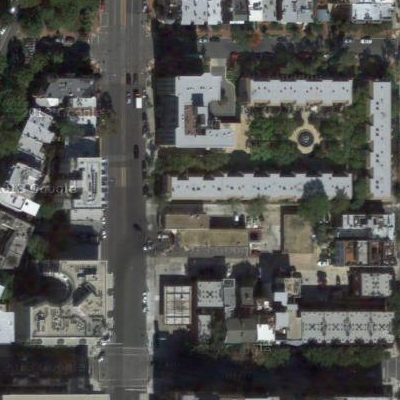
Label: Industry